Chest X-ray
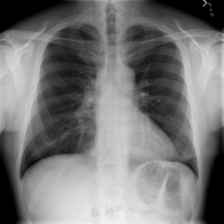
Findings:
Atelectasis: negative
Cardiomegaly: negative
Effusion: negative
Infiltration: negative
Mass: negative
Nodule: negative
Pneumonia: negative
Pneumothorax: positive
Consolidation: negative
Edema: negative
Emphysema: negative
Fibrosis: negative
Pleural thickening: negative
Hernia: negative